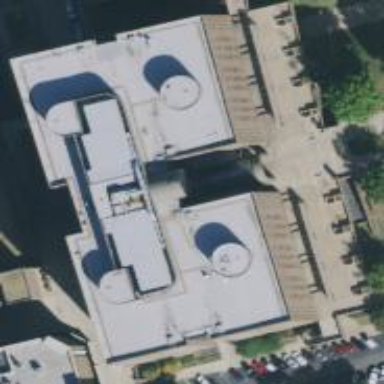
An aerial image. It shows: Courthouse building.